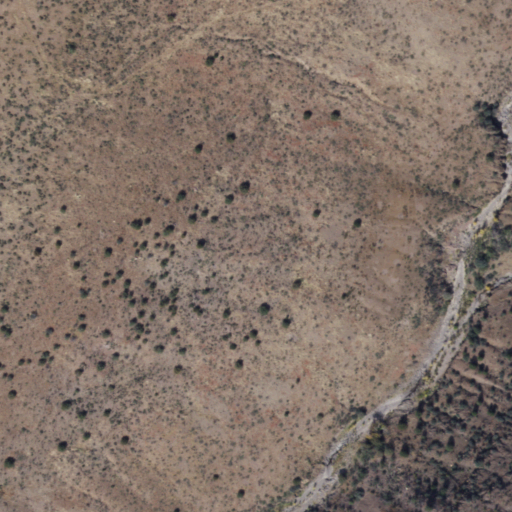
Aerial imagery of valley in Arizona named Rustlers Canyon containing only shrub